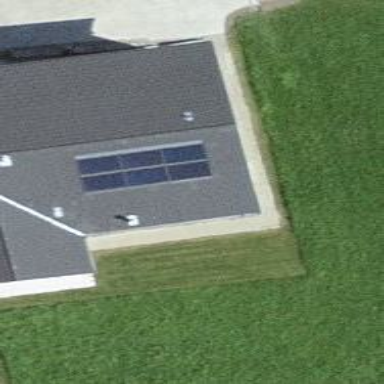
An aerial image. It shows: Solar photovoltaic panel generator.